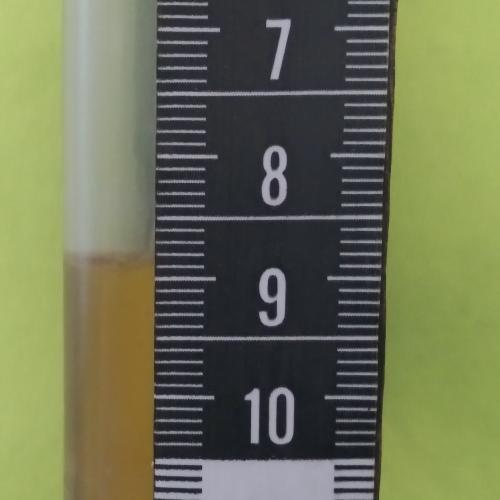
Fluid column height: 8.8 cm